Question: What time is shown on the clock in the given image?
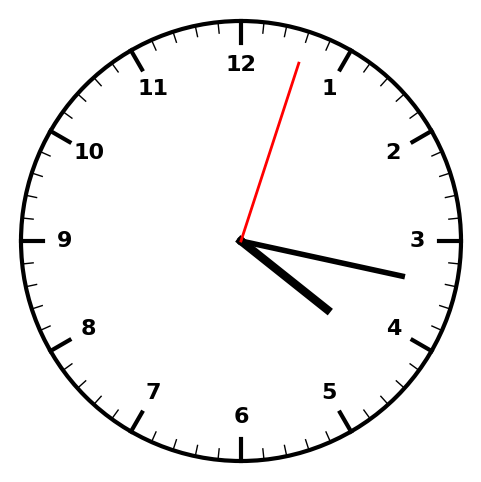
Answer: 04:17:03